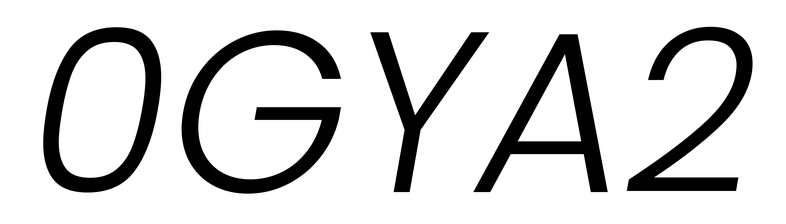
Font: Poppins-LightItalic